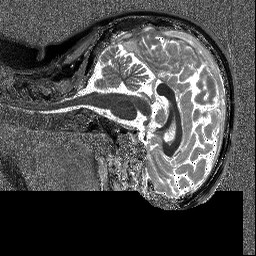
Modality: T1map
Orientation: sagittal
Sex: female